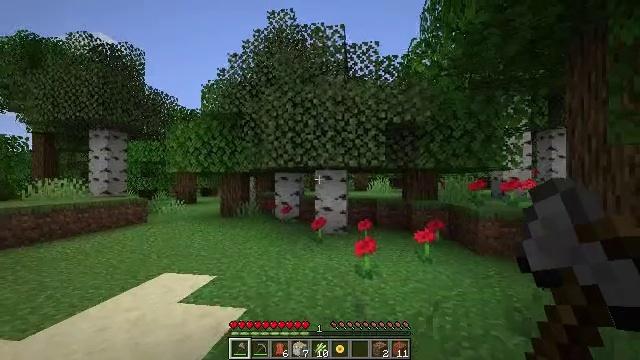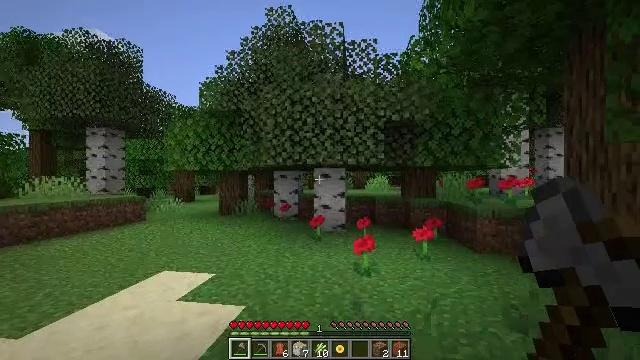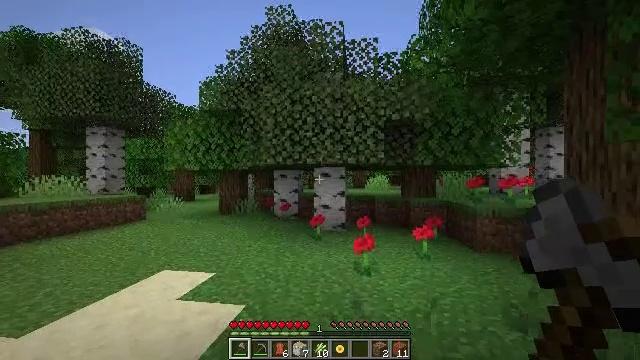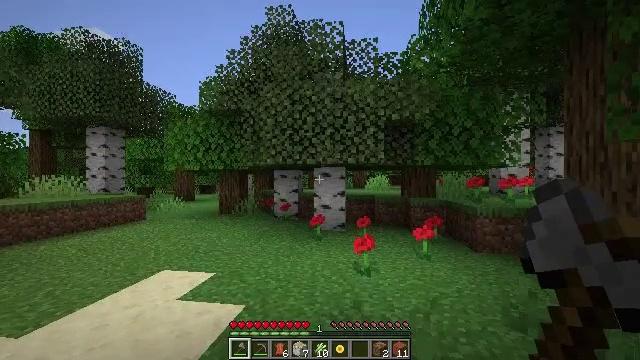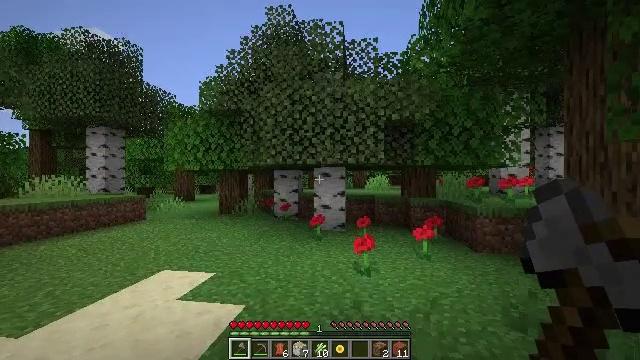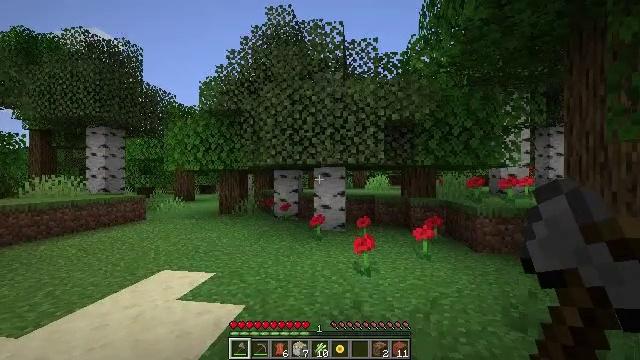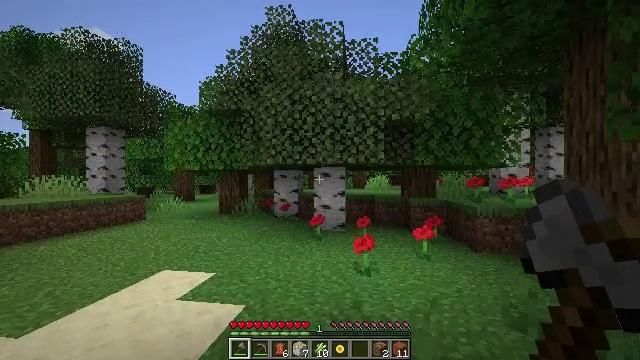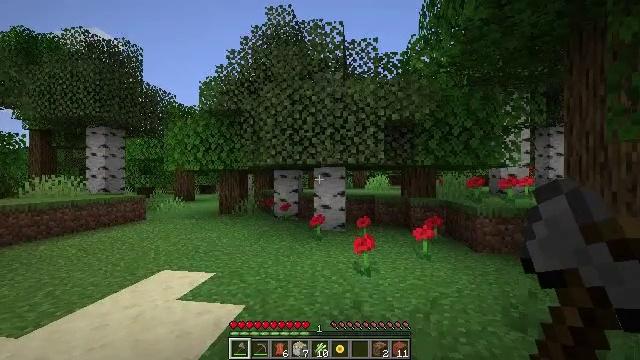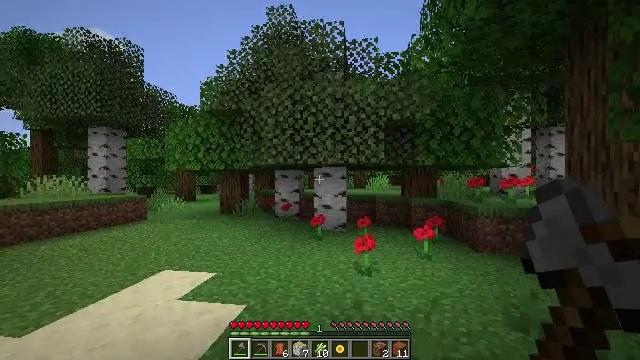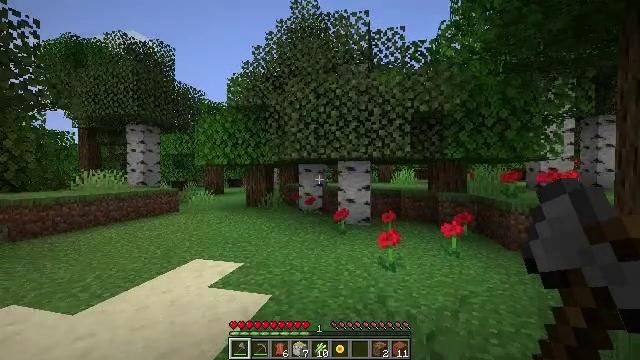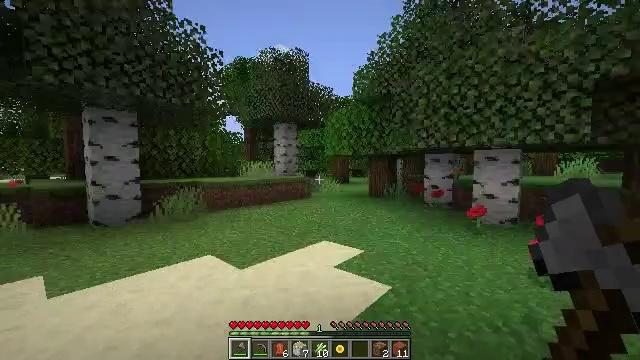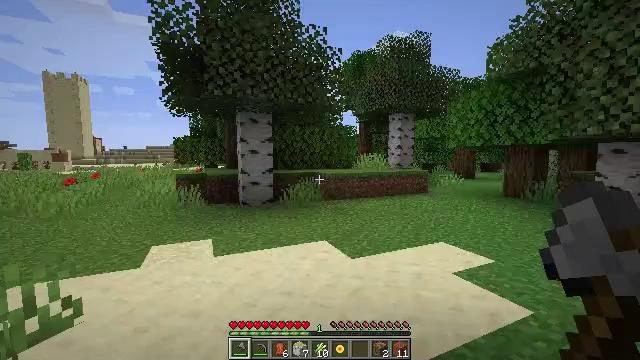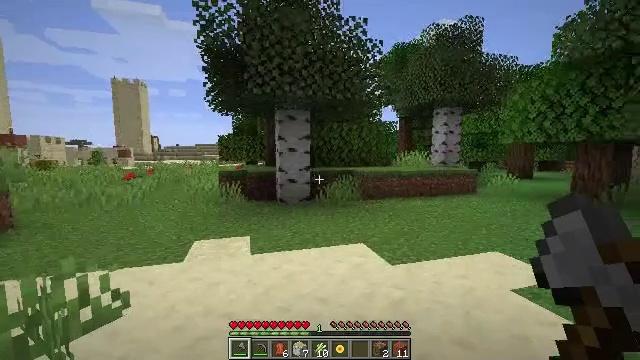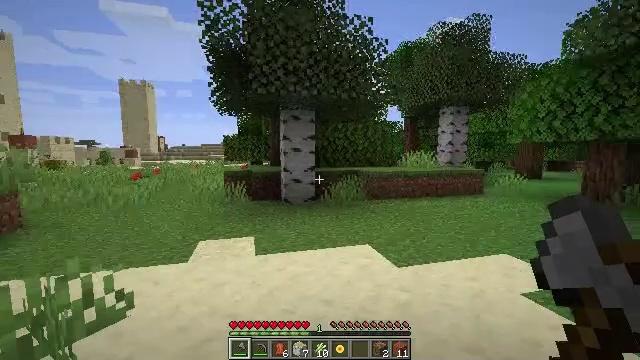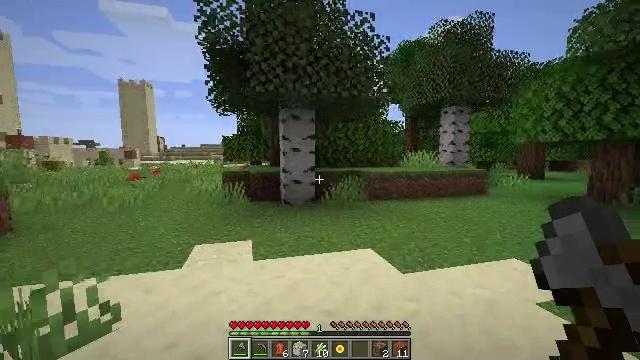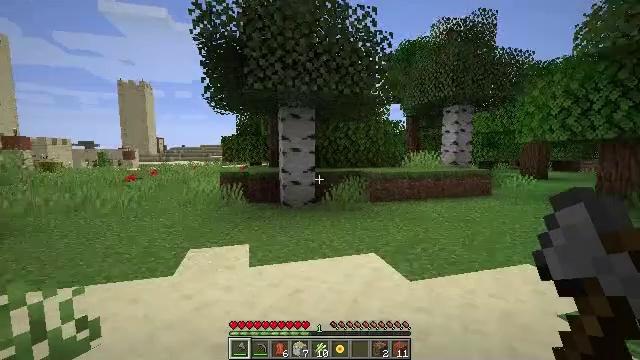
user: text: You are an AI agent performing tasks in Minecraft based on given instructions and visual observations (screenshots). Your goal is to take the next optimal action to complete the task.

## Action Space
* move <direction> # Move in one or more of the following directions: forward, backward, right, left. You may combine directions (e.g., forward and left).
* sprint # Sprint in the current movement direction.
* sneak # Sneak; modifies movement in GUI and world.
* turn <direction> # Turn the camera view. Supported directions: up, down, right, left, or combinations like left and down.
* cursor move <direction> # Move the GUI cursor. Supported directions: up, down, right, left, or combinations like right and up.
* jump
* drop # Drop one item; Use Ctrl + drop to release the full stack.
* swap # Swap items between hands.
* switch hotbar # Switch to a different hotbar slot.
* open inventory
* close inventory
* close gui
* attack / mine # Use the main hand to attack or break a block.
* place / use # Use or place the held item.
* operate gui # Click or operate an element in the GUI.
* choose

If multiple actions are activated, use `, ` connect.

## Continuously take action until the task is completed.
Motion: motion action
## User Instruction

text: Mine the birch log from the tree.
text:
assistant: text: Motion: no_op
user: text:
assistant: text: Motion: no_op
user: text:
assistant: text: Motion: no_op
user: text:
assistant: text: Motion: no_op
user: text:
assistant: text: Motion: no_op
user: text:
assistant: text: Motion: no_op
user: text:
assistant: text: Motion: no_op
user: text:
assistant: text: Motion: no_op
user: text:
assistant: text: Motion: turn left and down
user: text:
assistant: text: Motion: turn left and down
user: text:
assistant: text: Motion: move forward, turn left and down
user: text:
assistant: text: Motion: move forward, turn left
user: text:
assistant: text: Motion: move forward, turn left
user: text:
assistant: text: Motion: move forward
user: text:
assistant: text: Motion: move forward
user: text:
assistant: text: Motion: move forward
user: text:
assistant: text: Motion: move forward
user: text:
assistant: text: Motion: move forward
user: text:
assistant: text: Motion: move forward
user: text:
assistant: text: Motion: move forward
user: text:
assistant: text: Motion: move forward
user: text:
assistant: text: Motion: move forward
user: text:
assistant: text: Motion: move forward, turn left
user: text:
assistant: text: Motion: move forward, turn left and down
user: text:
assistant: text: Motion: move forward
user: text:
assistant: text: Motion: move forward
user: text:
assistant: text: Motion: move forward
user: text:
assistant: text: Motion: move forward
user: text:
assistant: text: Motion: move forward
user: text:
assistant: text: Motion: move forward